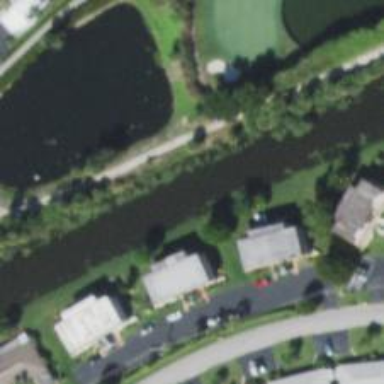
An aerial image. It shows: Canal.